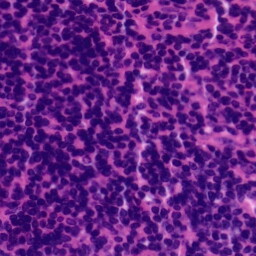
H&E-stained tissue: Tonsil